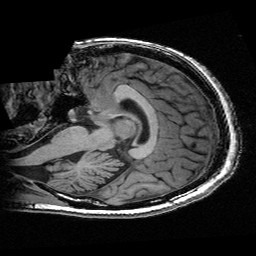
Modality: T1w
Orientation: sagittal
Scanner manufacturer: ge
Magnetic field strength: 3 T
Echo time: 0.00318 s